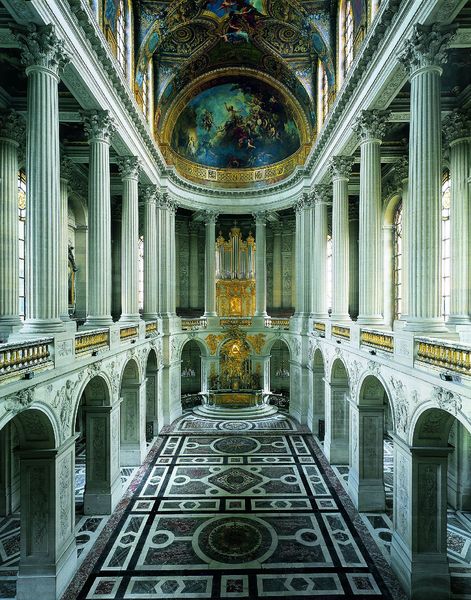
Titel: Versailles, Kapelle
Künstler: Jules Hardouin-Mansart
Standort: Versailles (EU - F)
Schlagwörter: weiß, fenster, marmor, säulen, blick, innenraum, brüstung, kirche, boden, gold, decke, kuppel, bögen, gewölbe, mosaik, altar, kapitelle, kreuzrippen, kircheninneres, apsis, fresken, basilika, deckenmalerei, baluster, fresekn